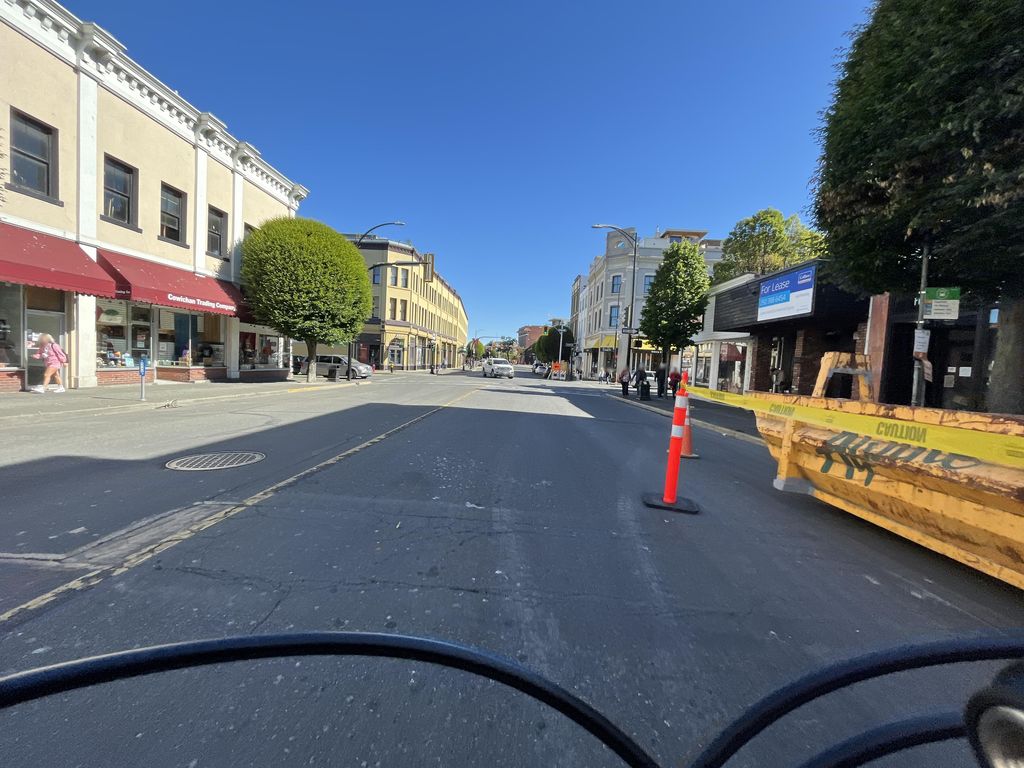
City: victoria